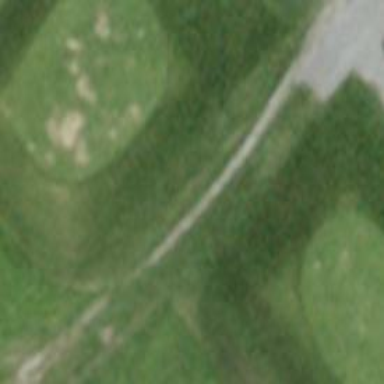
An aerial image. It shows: Golf tee on grass surface.